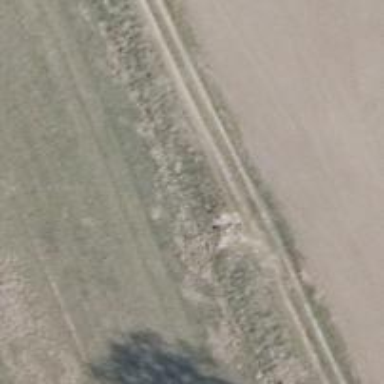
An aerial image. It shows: Track road with grade3 tracktype.